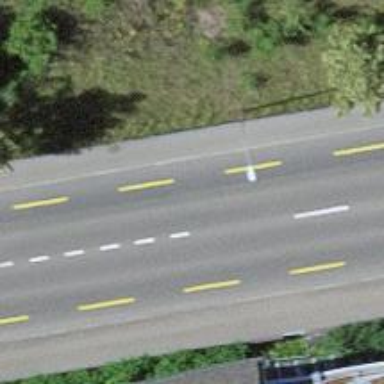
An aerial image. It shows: Kerb barrier.